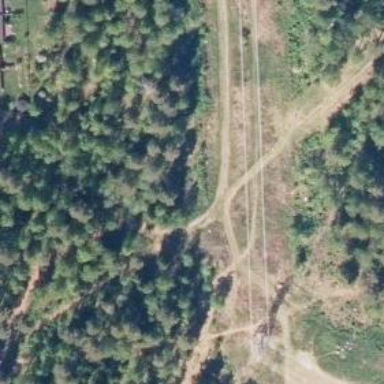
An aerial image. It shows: Ski crossing.